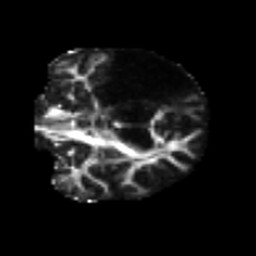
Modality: FA
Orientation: coronal
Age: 64
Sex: male
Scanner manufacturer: siemens
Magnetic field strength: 3 T
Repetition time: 4.5 s
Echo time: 0.103 s